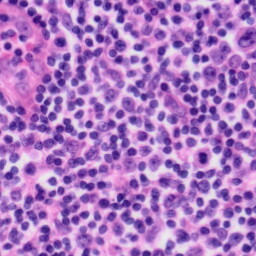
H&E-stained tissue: Tonsil